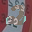
Label: 2